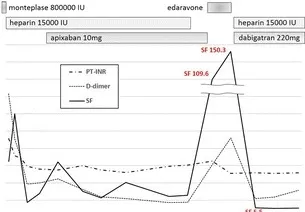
Transesophageal echocardiography, MRI, laboratory data for the coagulation system and administration of medicine. C; Plot of laboratory coagulation data demonstrates high levels of SF during apixaban and heparin therapy, and a decrease in SF starting after dabigatran and heparin therapy.
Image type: pathology (immunostaining)